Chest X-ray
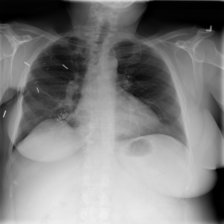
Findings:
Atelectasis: negative
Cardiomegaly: negative
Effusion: negative
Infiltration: positive
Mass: negative
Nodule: negative
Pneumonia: negative
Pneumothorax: negative
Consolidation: negative
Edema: negative
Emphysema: negative
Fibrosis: negative
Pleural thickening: negative
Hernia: negative